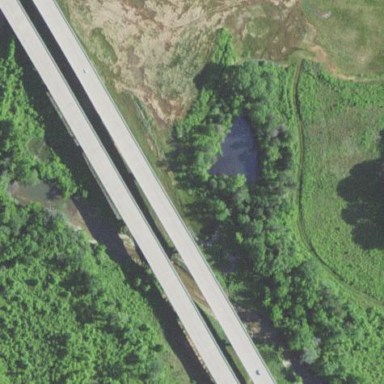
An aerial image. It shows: Man-made bridge.